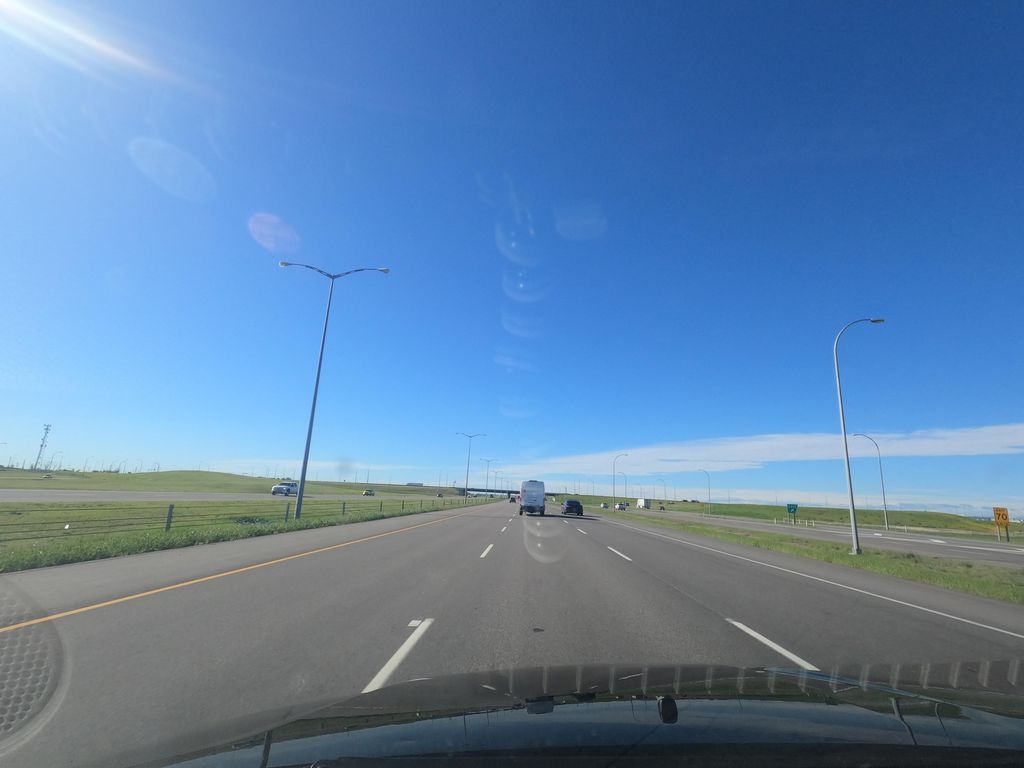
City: calgary